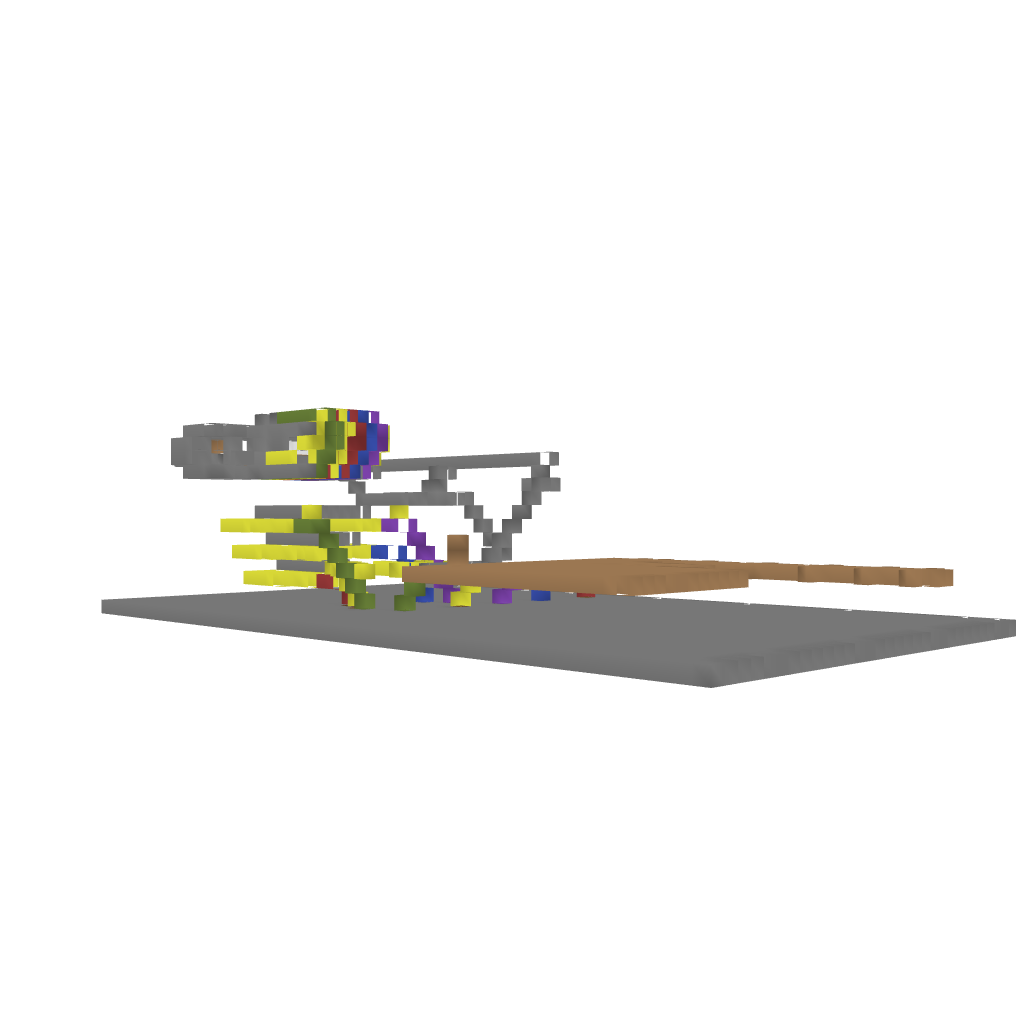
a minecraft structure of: RainbowRun-Longjacob1 bad low quality